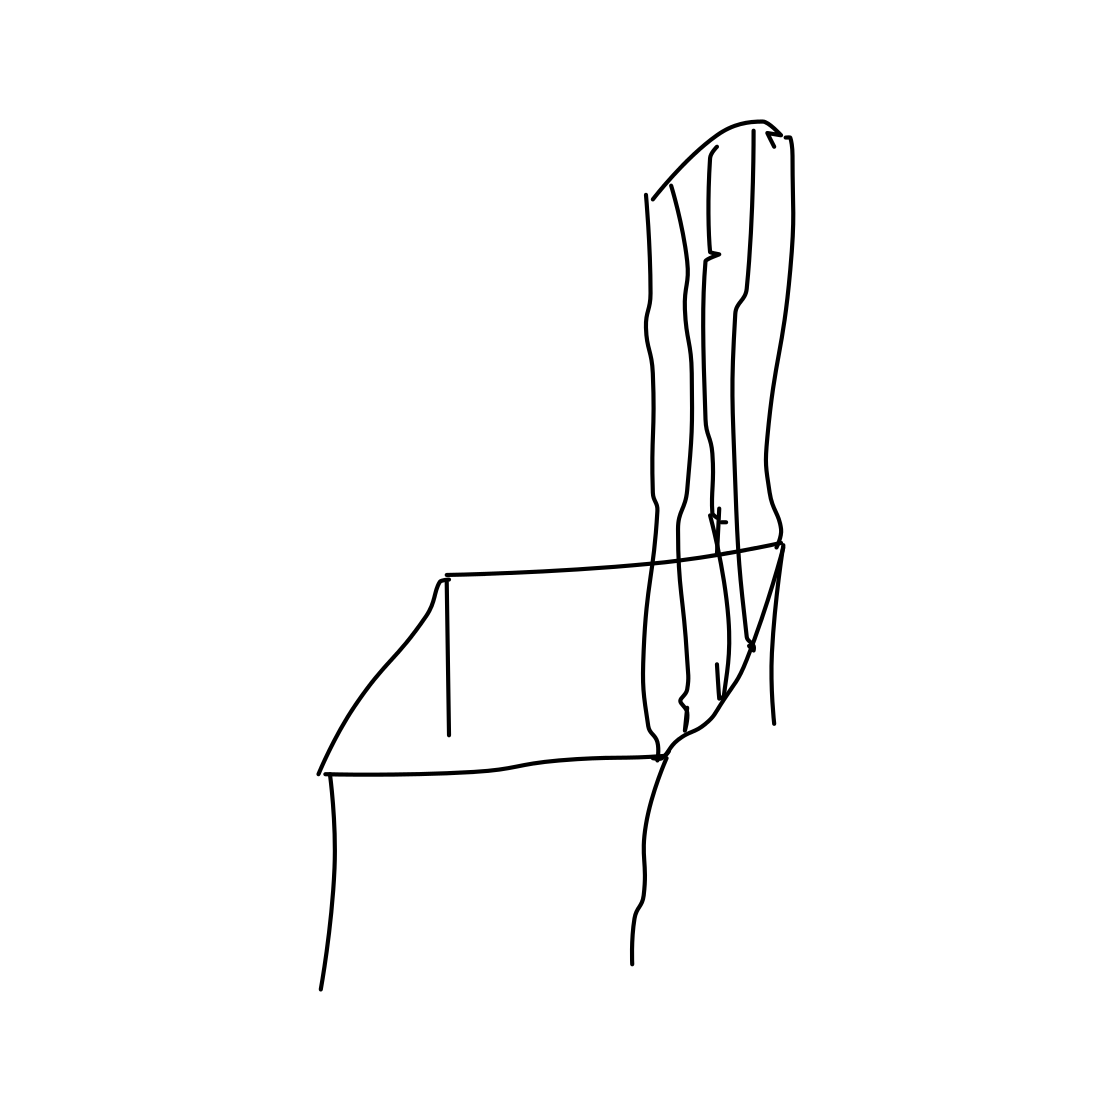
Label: chair